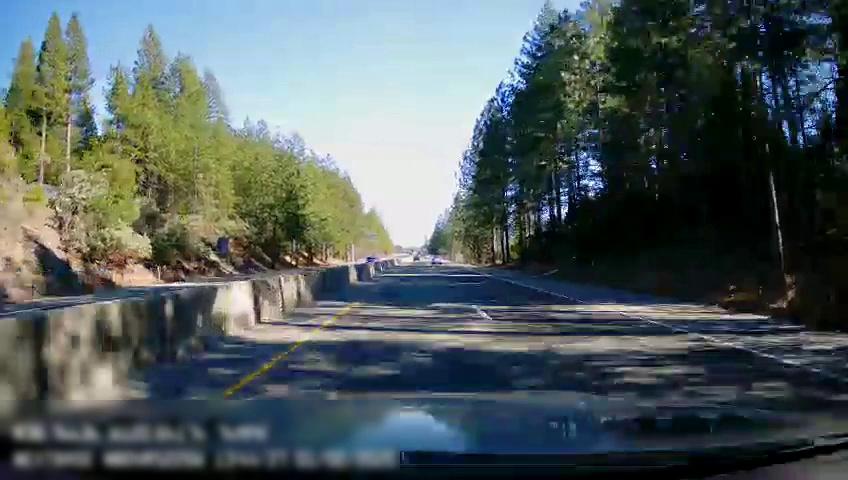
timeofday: Day
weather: Sunny
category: Drivable Space
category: Drivable Space
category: Vehicles | Car
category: Vehicles | Car
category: Lanes | Alternate Lane
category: Lanes | Current Lane
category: Lanes | Alternate Lane
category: Lanes | Opposite Lane